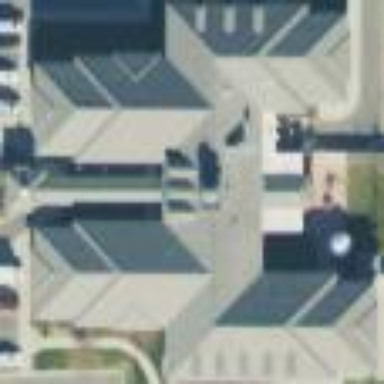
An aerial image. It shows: Building.